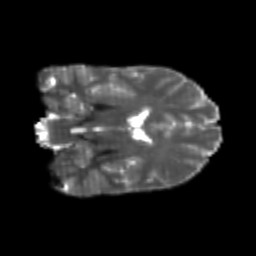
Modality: T2w
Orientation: coronal
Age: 24
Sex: male
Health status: healthy
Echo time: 0.074 s